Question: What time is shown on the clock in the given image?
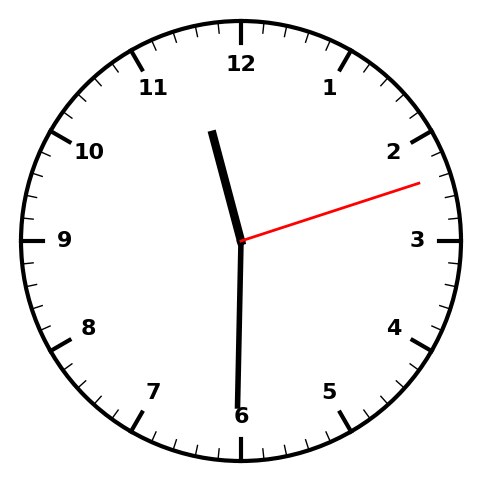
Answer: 11:30:12